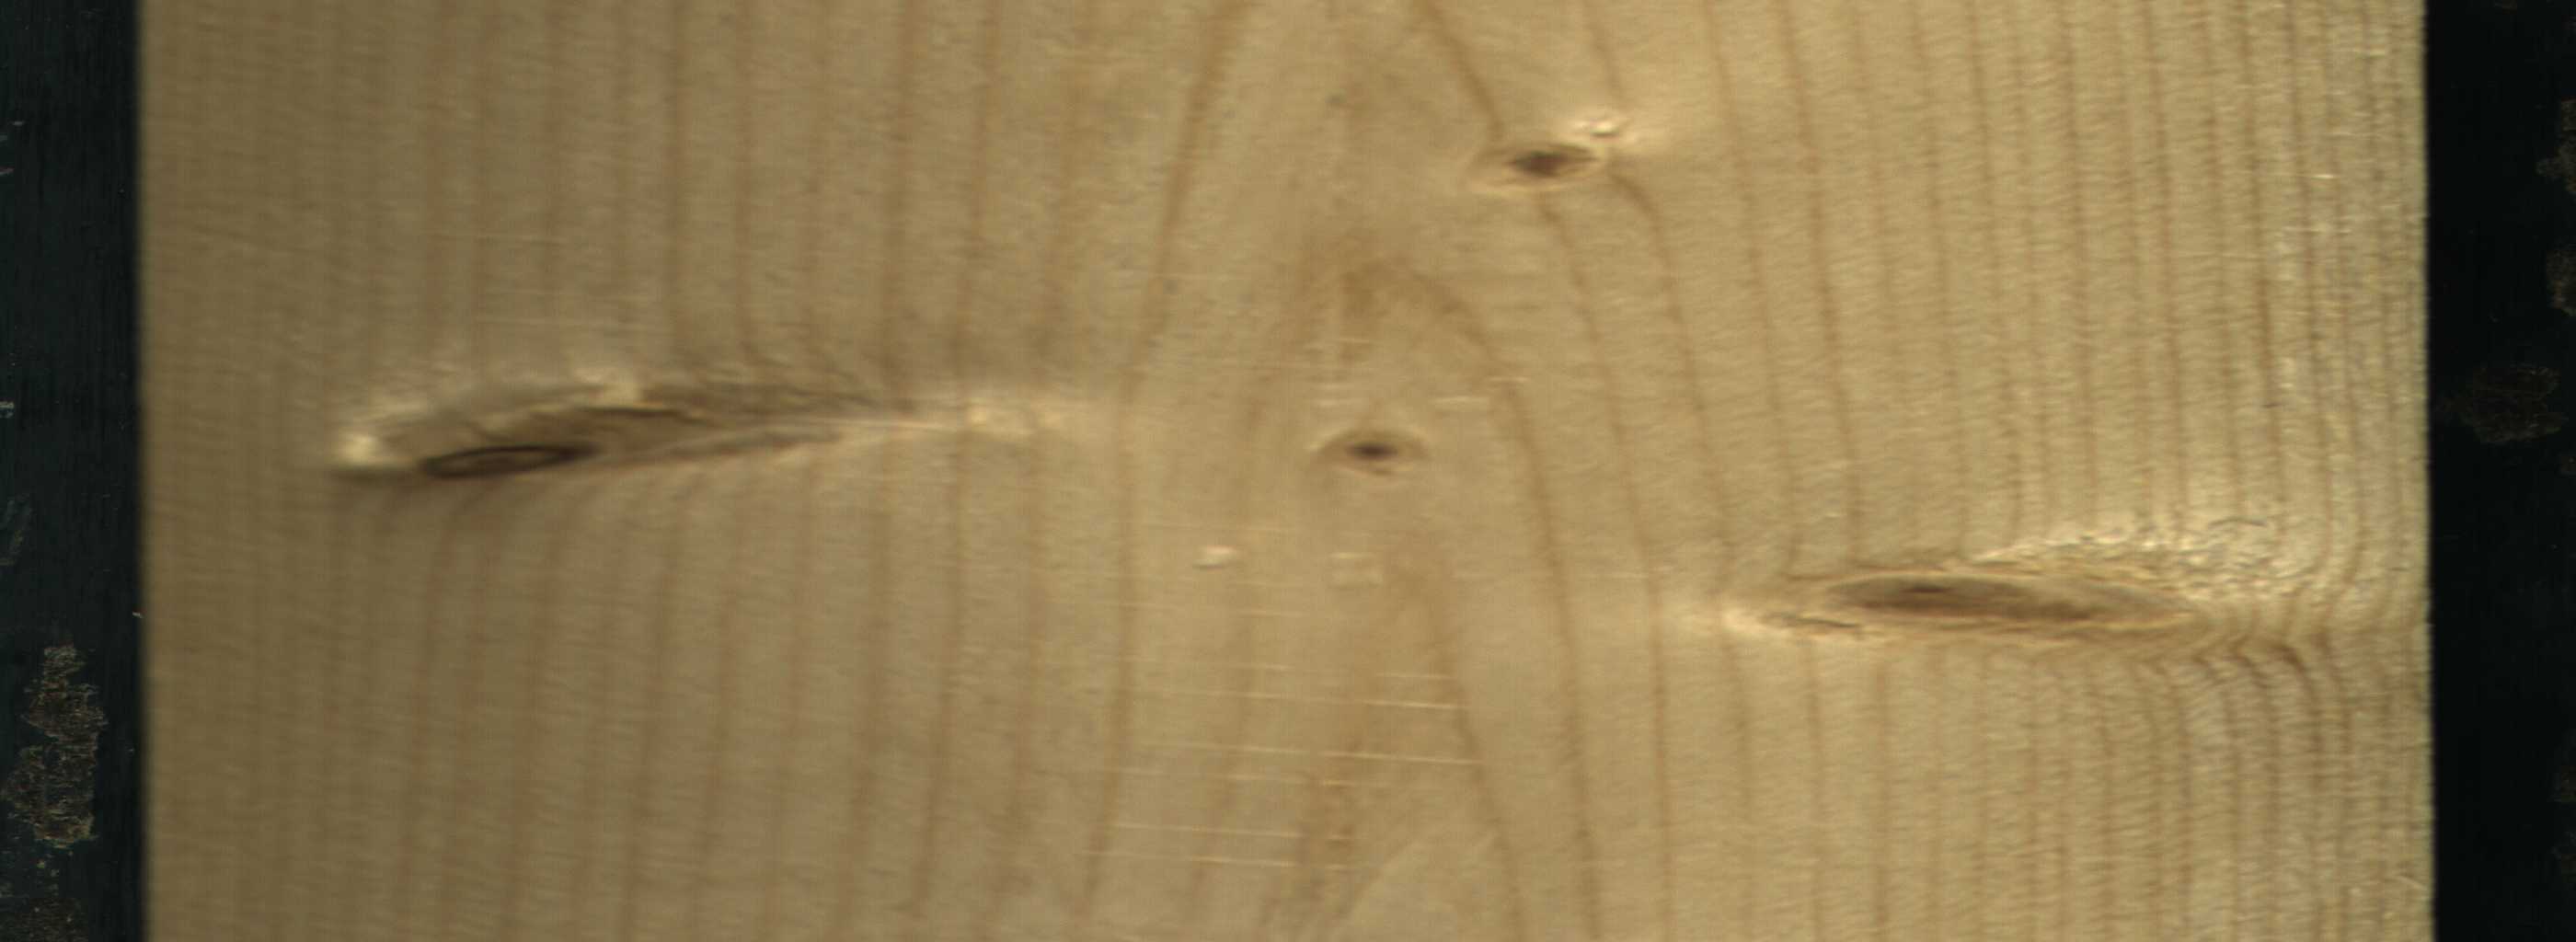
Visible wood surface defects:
Dead_Knot
Live_Knot
Live_Knot
Live_Knot
Live_Knot